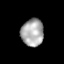
Tissue: prostate
Cell type: T cells
Senescence score: 0.3078
Nuclear area (px): 598
Mean DAPI intensity: 170.878